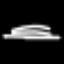
Label: line